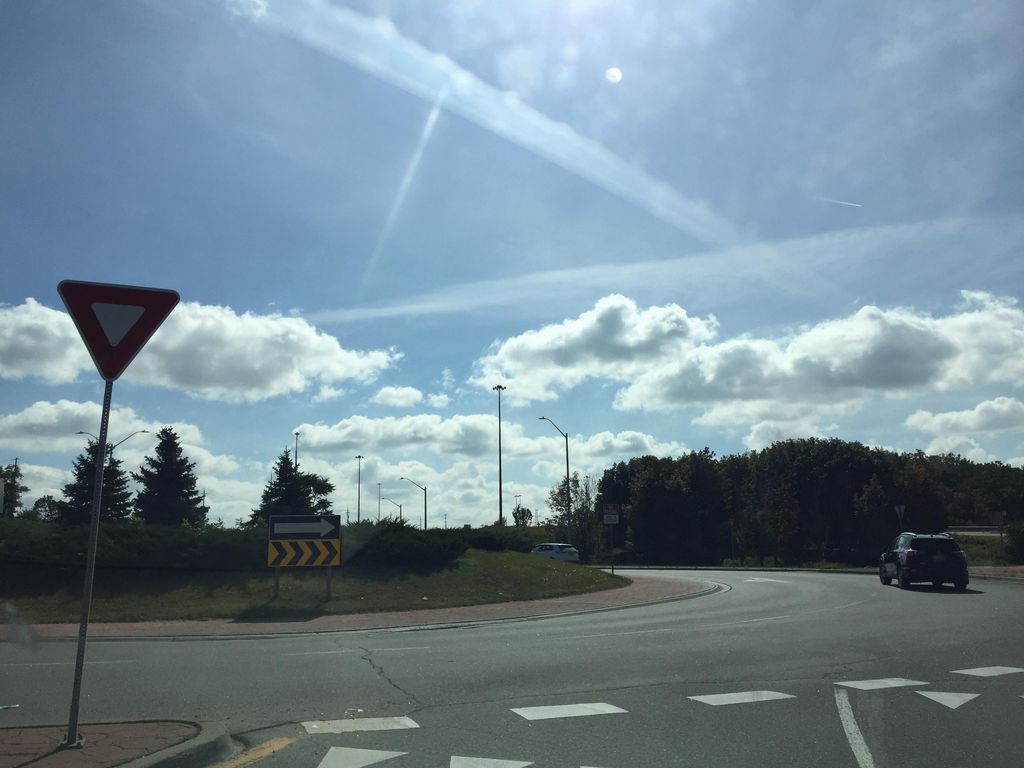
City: kitchener-waterloo